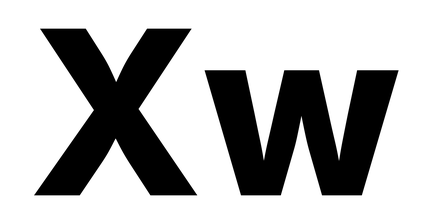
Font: Inter_ExtraBold